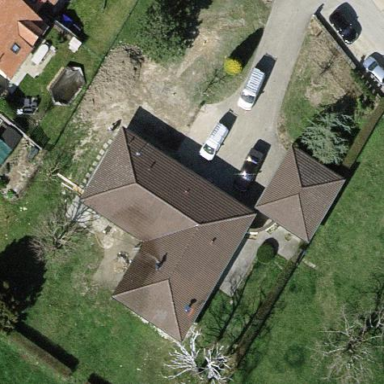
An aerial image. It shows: Detached building.